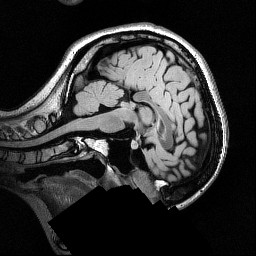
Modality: FLAIR
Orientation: sagittal
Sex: female
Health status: ill
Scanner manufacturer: siemens
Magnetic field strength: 3 T
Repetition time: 7 s
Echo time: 0.372 s